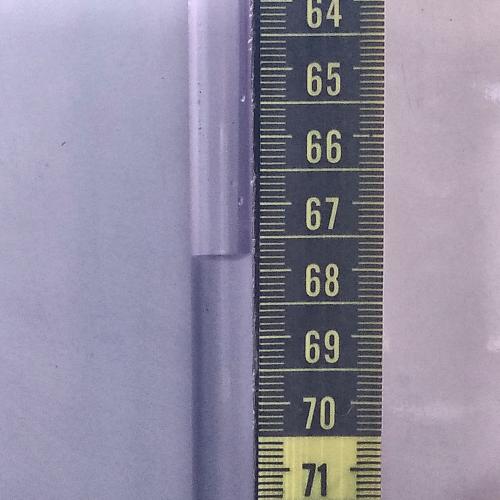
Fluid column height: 67.8 cm